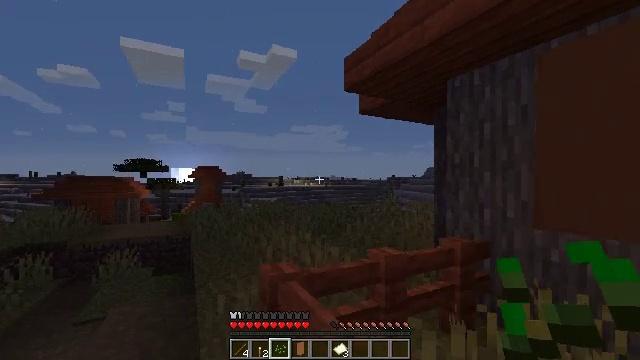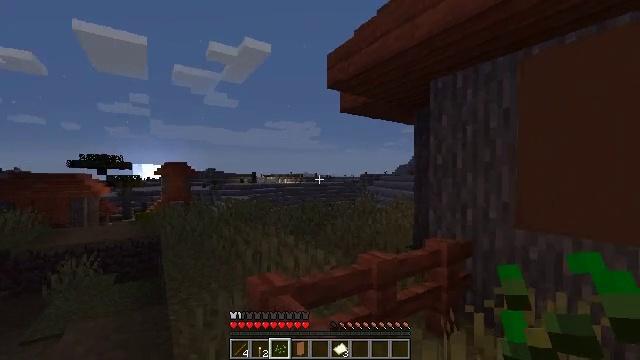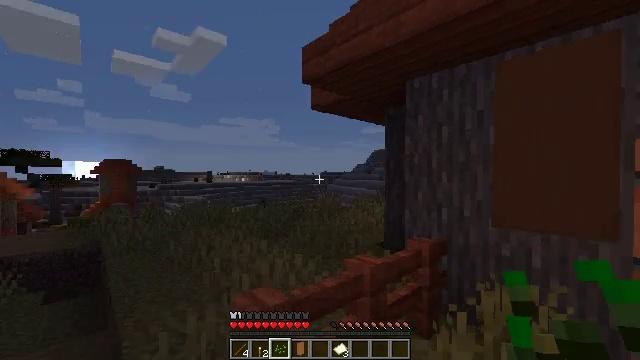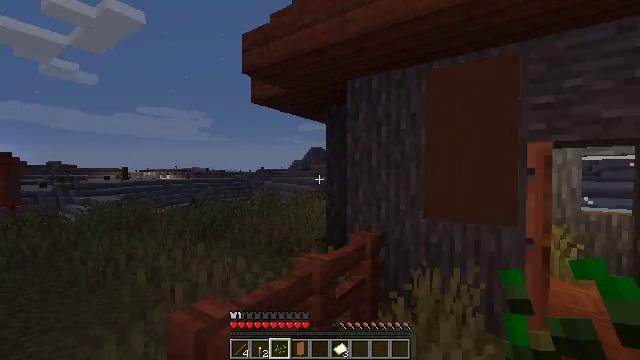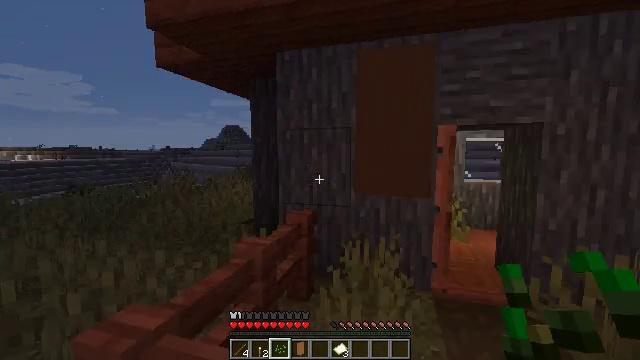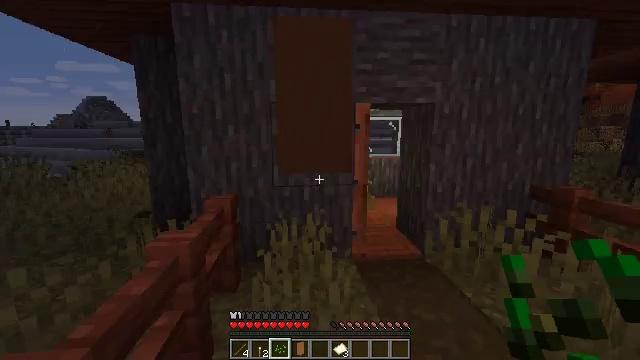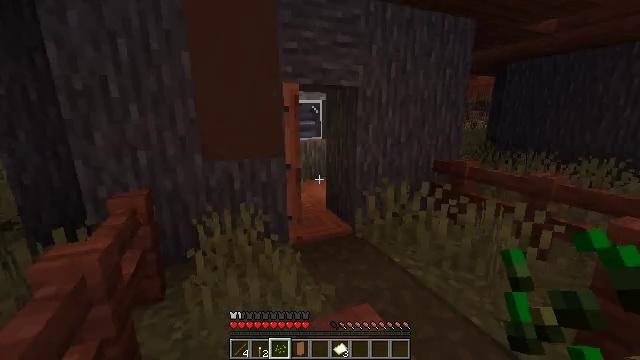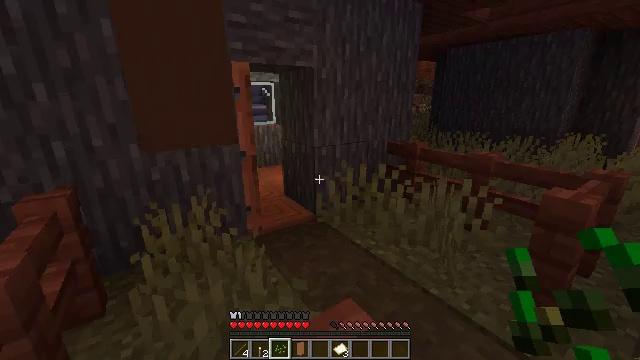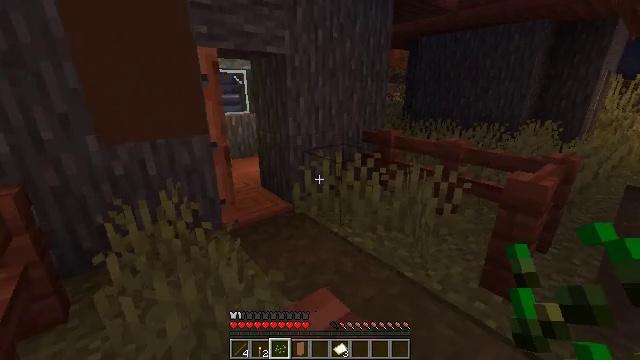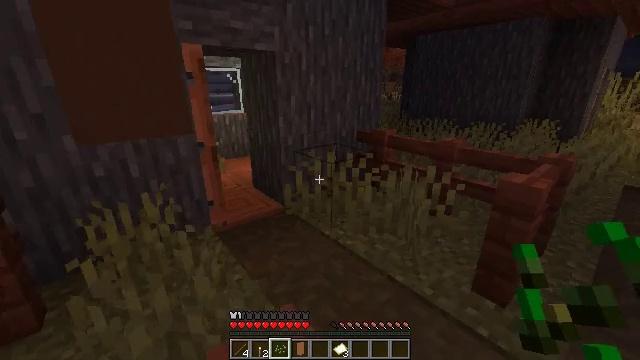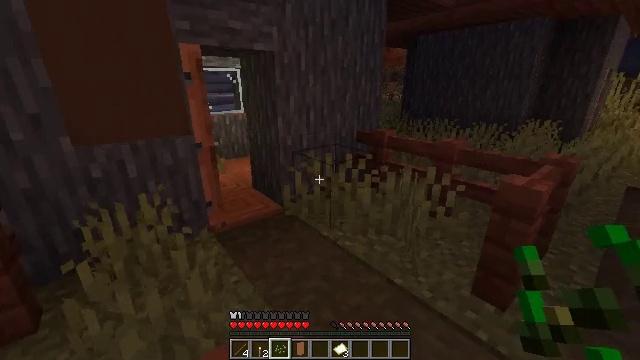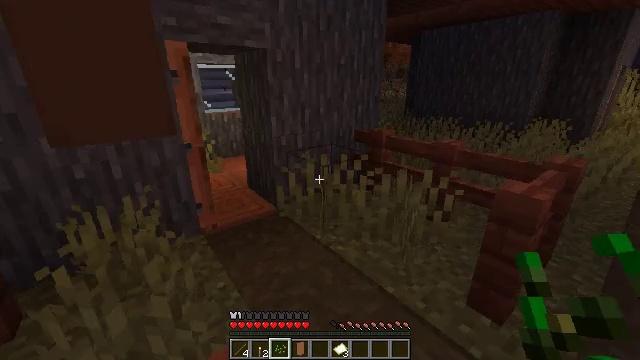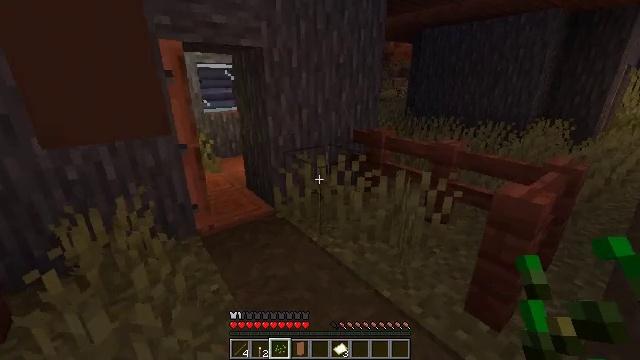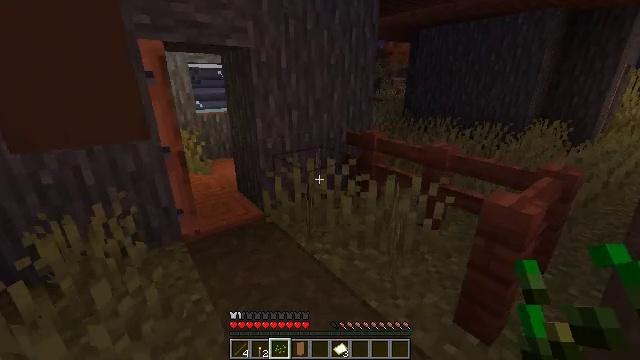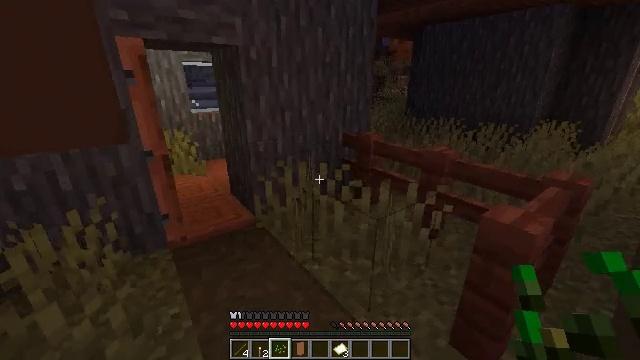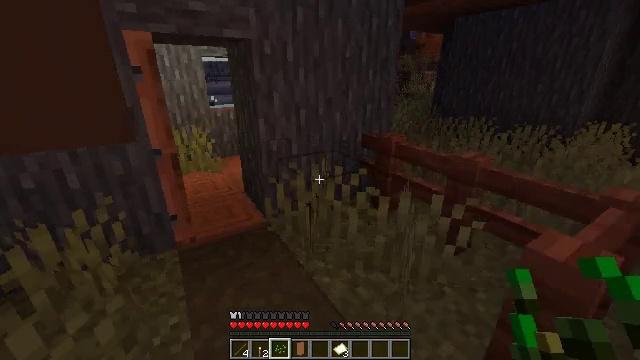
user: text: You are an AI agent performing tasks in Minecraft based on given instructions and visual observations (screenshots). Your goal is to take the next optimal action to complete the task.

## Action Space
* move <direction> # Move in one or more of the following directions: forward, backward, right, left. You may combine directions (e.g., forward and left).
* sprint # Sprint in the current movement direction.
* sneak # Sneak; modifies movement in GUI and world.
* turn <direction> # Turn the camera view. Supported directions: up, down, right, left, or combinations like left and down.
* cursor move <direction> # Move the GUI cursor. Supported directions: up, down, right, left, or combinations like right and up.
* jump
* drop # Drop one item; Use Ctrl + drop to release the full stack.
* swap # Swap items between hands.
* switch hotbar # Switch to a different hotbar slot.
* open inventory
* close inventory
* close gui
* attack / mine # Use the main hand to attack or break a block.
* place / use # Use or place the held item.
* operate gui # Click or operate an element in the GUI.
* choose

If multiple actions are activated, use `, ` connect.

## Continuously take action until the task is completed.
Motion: motion action
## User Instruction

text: Collect acacia wood blocks.
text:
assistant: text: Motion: move forward and move left, turn right
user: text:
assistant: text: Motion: move forward and move left, turn right
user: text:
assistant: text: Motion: move forward and move left, turn right
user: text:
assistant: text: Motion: move forward and move left, turn right and down
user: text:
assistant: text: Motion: move forward and move left, turn right and down
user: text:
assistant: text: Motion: move forward, turn right and down
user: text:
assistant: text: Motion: move forward, turn right and down
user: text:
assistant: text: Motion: move forward, turn right and down
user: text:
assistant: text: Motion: move forward
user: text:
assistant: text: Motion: move forward
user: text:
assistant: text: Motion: move forward, turn left
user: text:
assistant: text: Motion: move forward
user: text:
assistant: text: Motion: move forward
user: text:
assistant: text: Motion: move forward
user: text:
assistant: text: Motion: move forward, turn left
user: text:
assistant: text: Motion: move forward, turn left
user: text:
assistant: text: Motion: move forward, turn left
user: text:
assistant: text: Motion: move forward, turn left
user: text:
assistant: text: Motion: move forward, turn left
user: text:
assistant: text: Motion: move forward
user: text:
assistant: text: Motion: move forward, turn left
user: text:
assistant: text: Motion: move forward, turn left
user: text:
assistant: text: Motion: move forward
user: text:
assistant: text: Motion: move forward, turn left
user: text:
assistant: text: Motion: move forward, turn left
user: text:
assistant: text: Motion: move forward, turn left
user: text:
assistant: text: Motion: move forward
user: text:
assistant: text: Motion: move forward
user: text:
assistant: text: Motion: move forward
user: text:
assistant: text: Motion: move forward